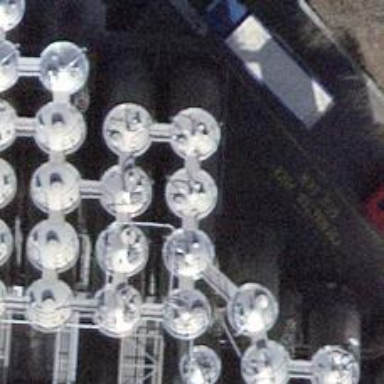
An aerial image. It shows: Storage tank with man-made structure.